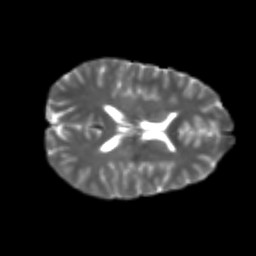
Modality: T2w
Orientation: axial
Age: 21
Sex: female
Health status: healthy
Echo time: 0.074 s